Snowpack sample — Buffalo Mountain, Silverthorne, Colorado, USA (2/22/26, 2:02 PM MST)
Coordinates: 39.622, -106.113
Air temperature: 33 °F
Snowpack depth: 63 cm
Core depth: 40 cm
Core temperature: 26.6 °F
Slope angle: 11°, slope face: 116°
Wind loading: low
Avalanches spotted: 0
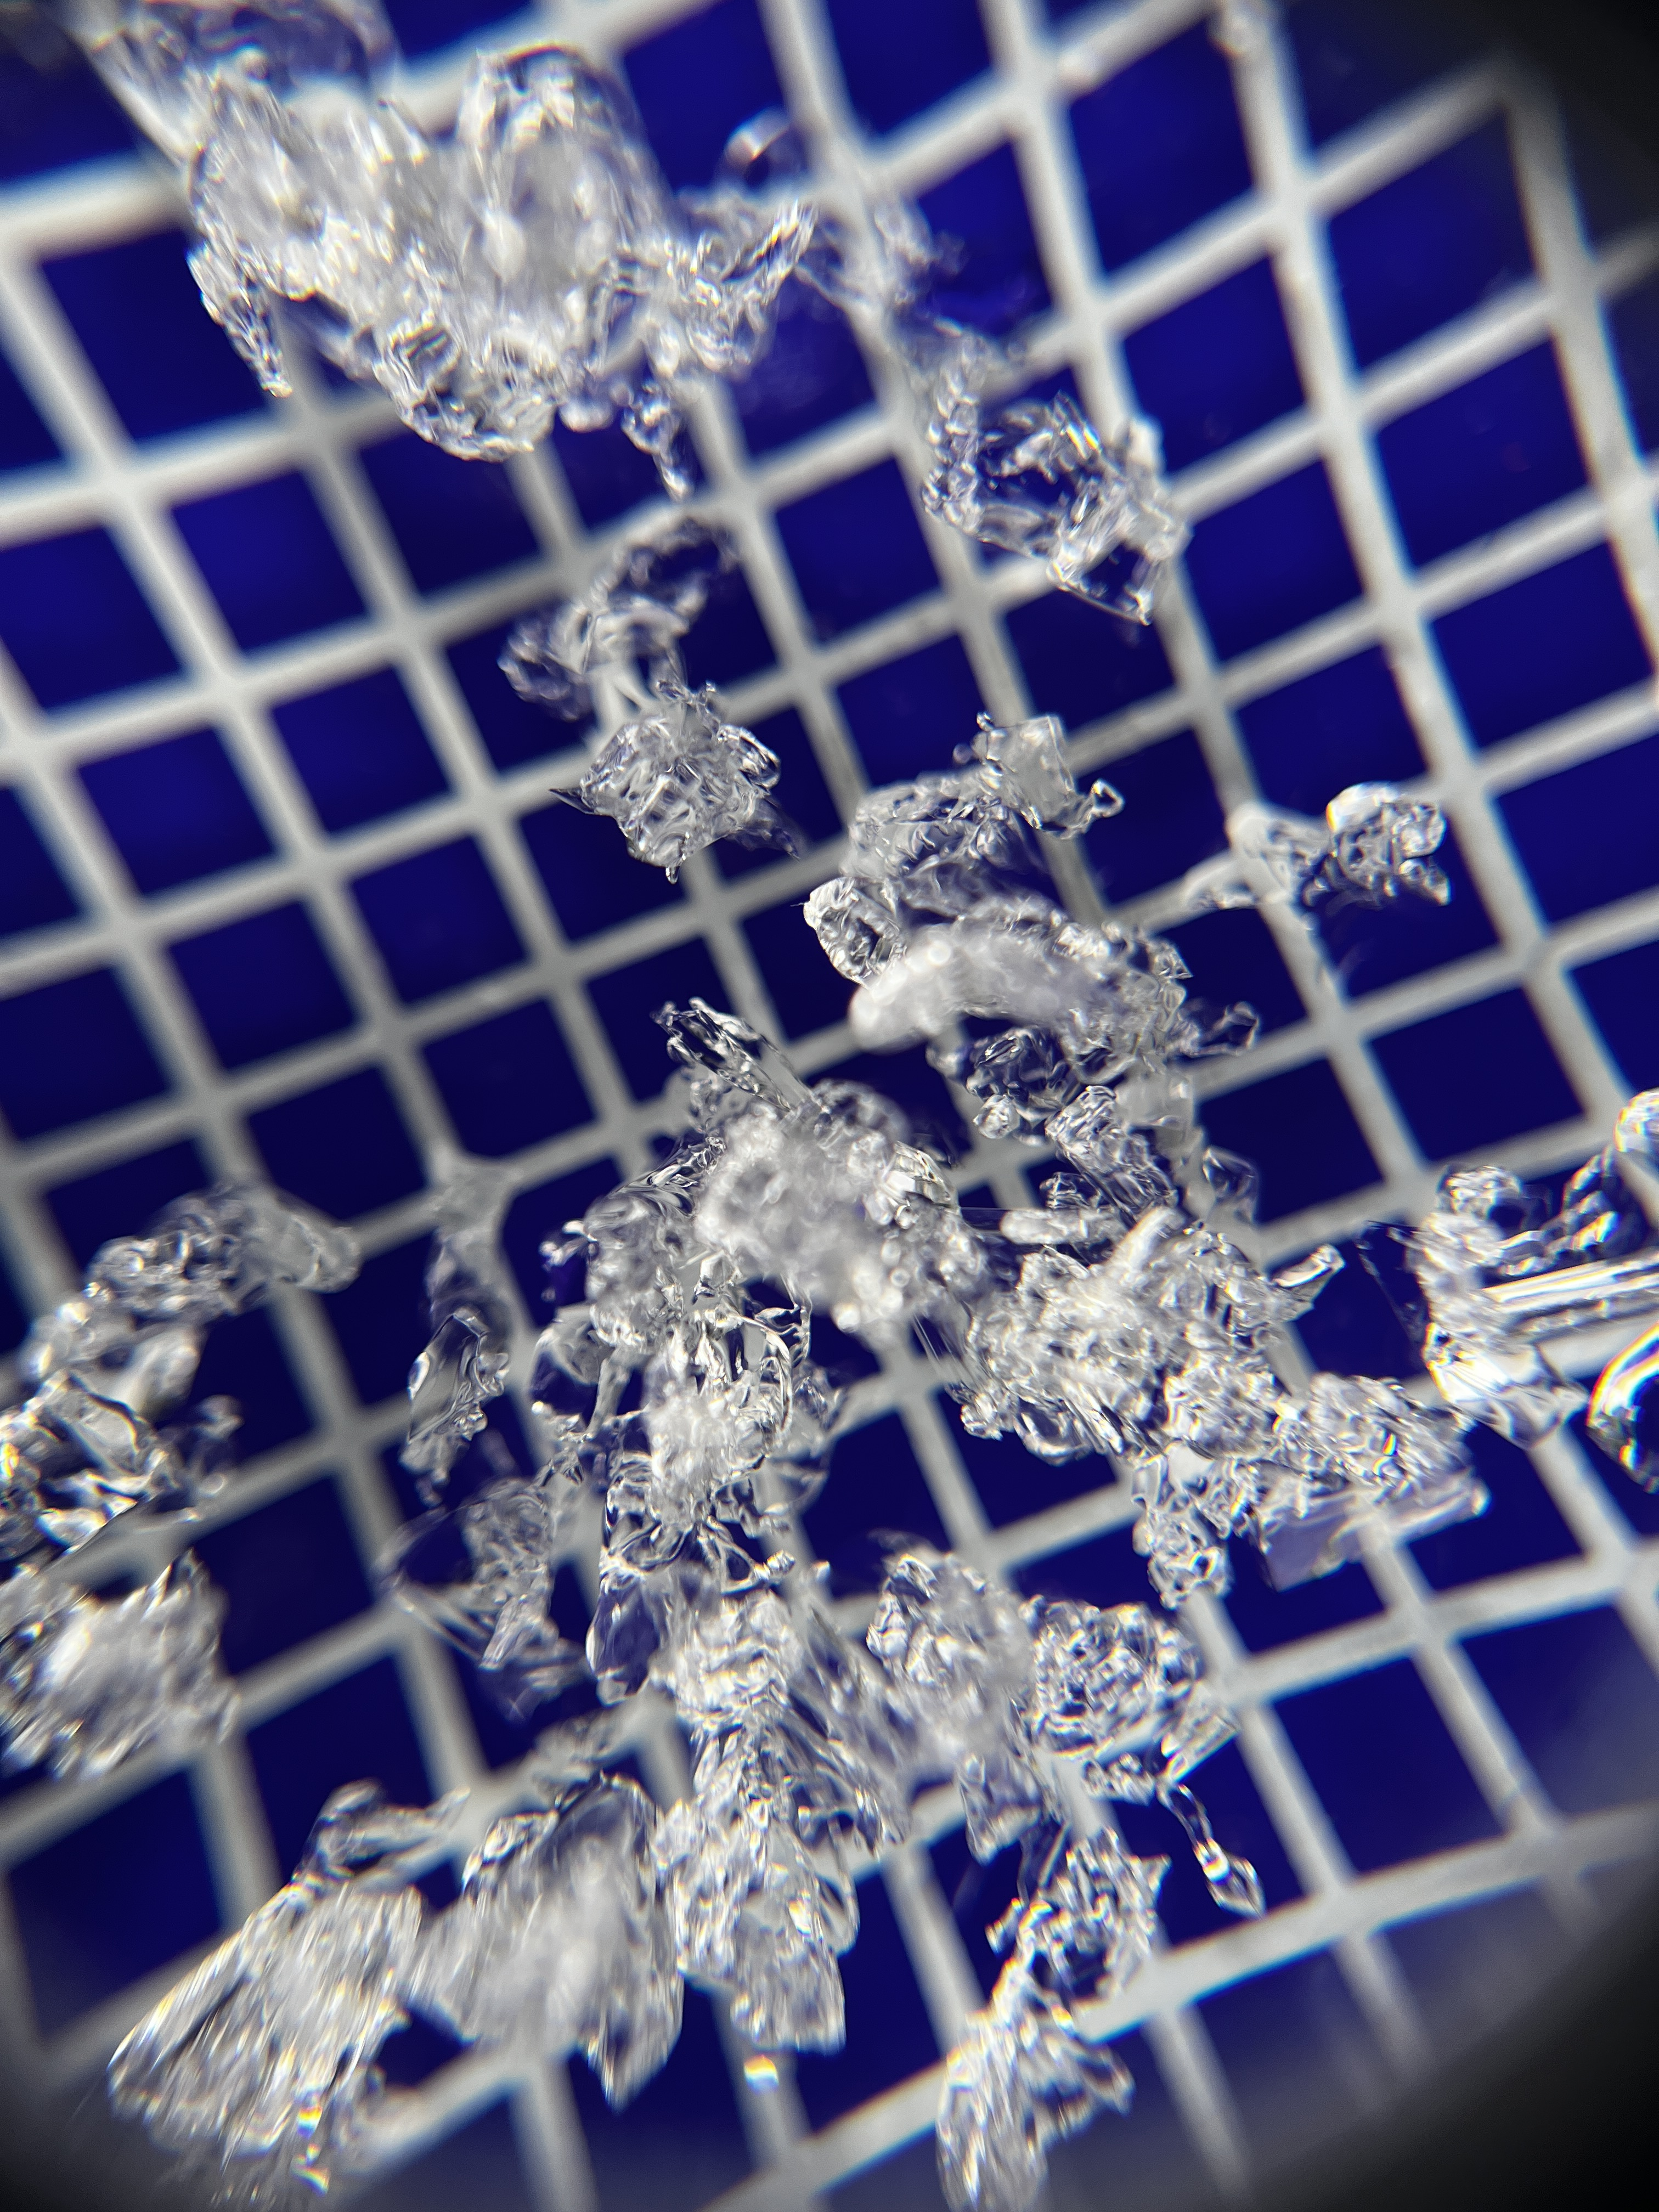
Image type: magnified_profile
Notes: In a firebreak similar to site 1, minimal wind loading with no spotted avalanches (not many faces in view though)